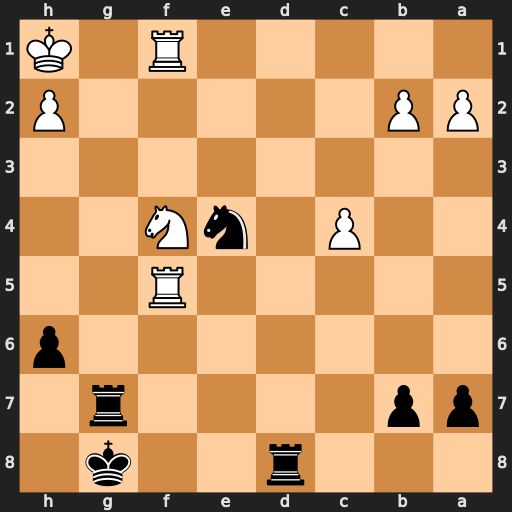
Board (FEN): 3r2k1/pp4r1/7p/5R2/2P1nN2/8/PP5P/5R1K
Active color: b
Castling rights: -
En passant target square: -
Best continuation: Nf2+ Rxf2 Rd1+ Rf1 Rxf1#